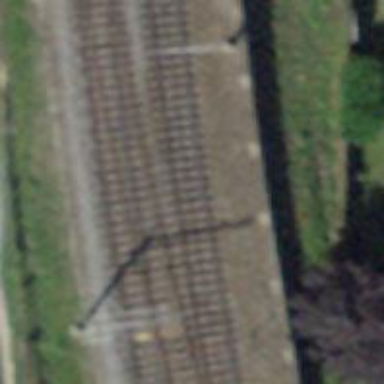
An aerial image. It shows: Siding railway track with electrified contact line.